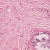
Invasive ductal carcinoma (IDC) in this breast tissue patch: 1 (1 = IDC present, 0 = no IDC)